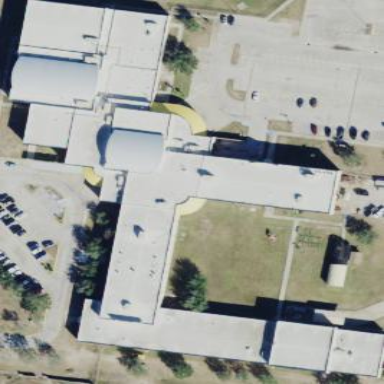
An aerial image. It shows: School building.